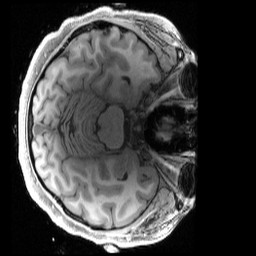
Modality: T1w
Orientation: axial
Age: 23
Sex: female
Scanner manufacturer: siemens
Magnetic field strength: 3 T
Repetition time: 2.4 s
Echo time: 0.00222 s